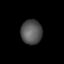
Tissue: lung
Cell type: Endothelial cells
Senescence score: 0.5634
Nuclear area (px): 506
Mean DAPI intensity: 84.767